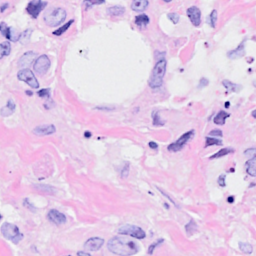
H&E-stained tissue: Breast